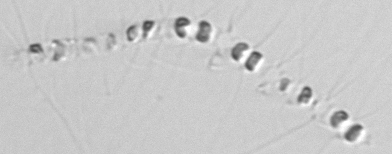
Label: Chaetoceros_socialis